Field crop: maize
Growth stage: 2
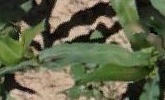
Species: maize